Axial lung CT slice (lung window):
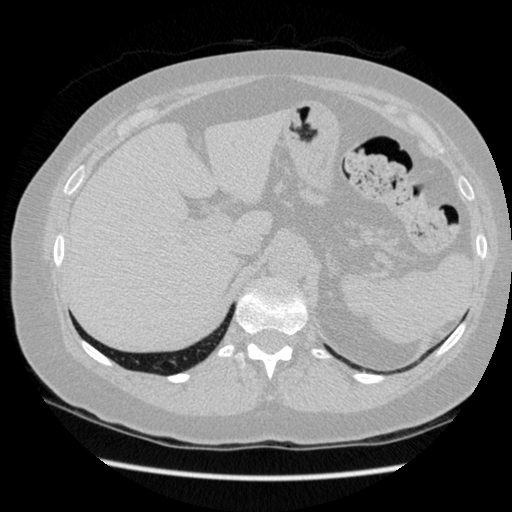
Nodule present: no